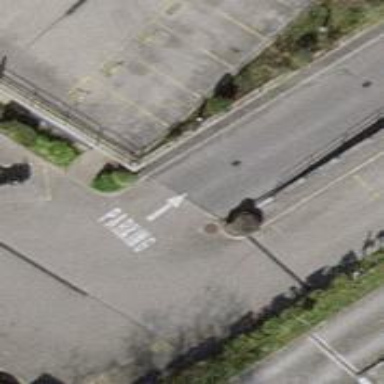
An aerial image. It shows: Parking aisle designated as service road.